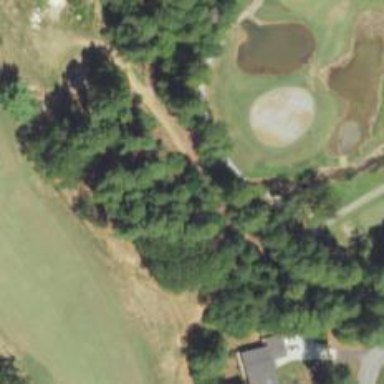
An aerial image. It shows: Path for both roads and golfers.